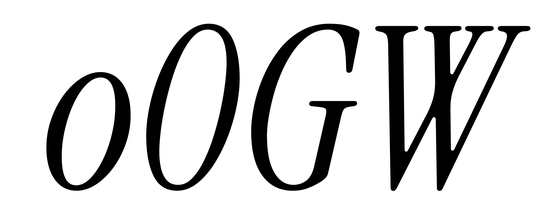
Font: InstrumentSerif-Italic